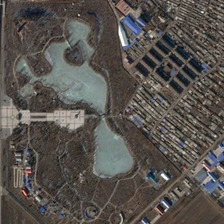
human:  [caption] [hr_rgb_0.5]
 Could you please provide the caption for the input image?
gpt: many buildings are near a park with many green trees and a pond .

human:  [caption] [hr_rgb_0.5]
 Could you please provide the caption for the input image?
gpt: many buildings are near a park with many green trees and a pond .

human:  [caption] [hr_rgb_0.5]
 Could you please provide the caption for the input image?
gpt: many buildings are near a park with many green trees and a pond .

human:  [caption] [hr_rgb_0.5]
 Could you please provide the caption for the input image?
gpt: many buildings are near a park with many green trees and a pond .

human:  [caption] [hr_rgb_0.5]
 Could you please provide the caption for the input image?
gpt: many buildings are near a park with many green trees and a pond .